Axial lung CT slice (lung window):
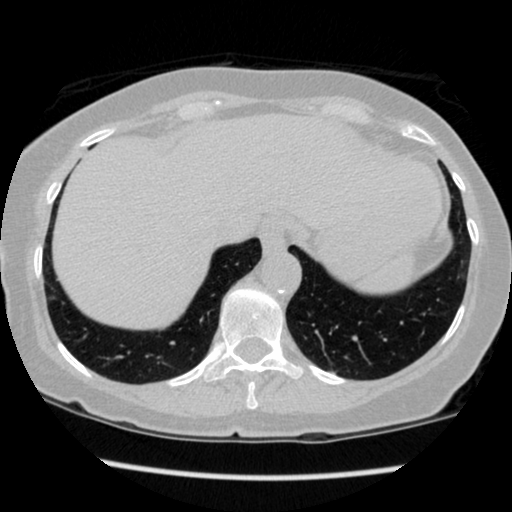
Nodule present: no